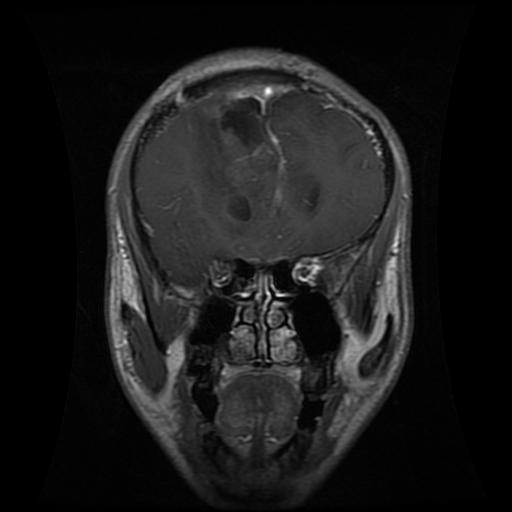
Label: glioma